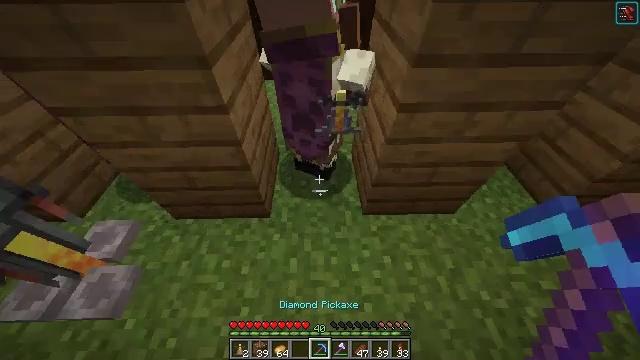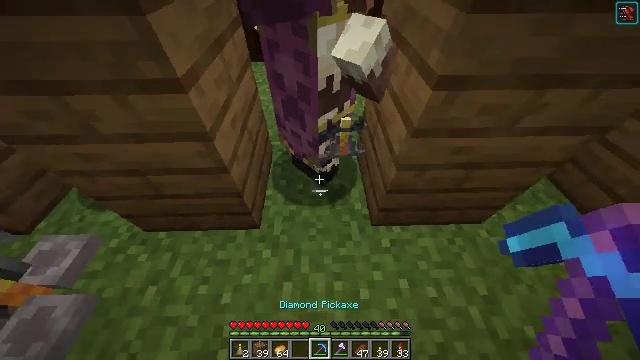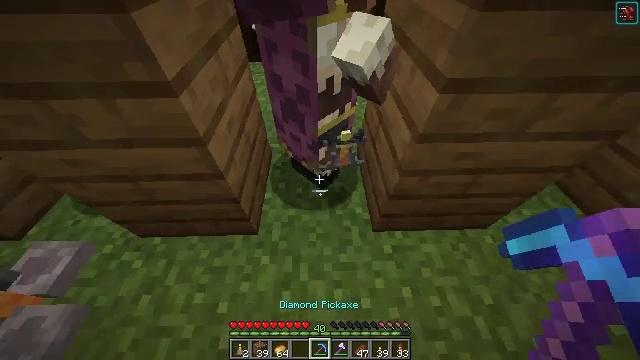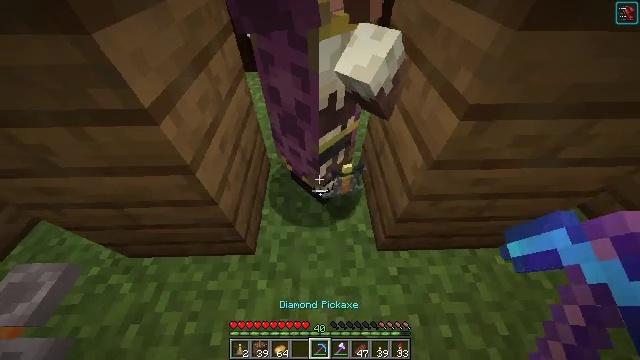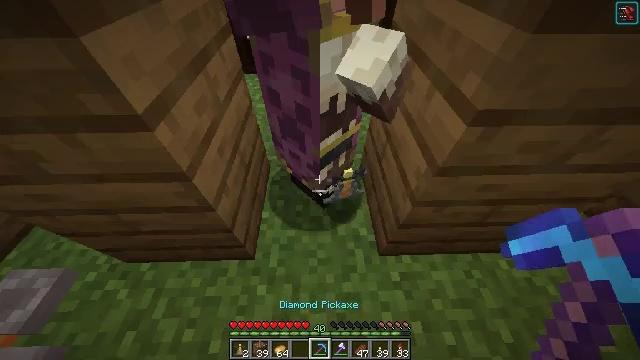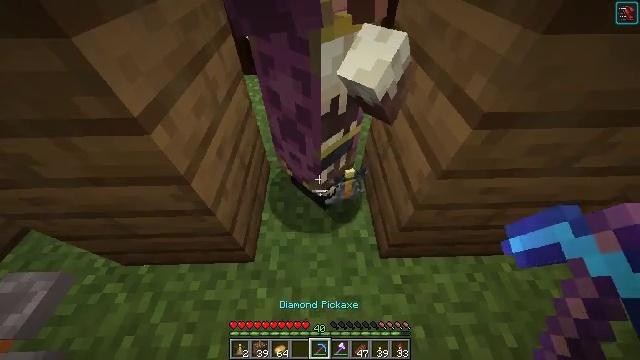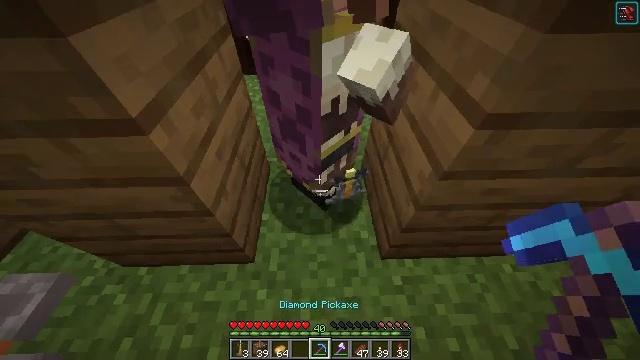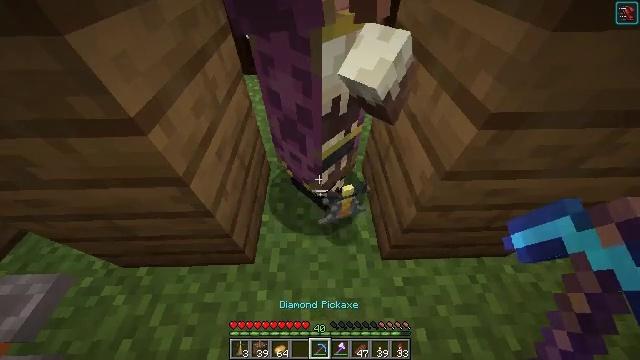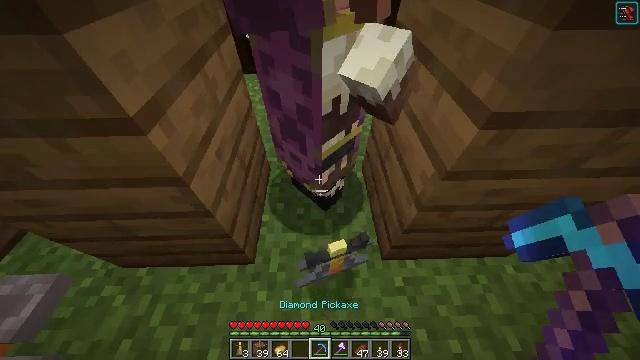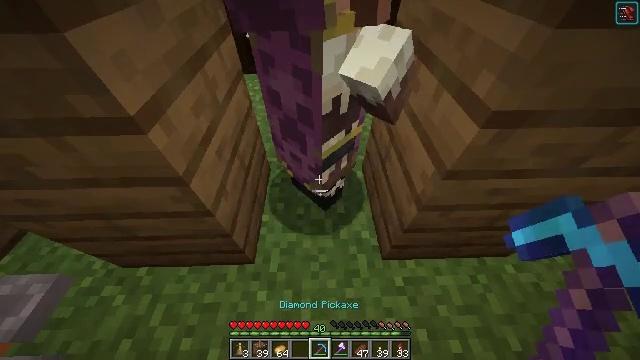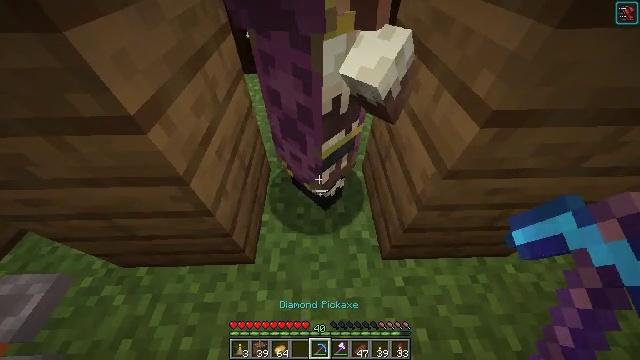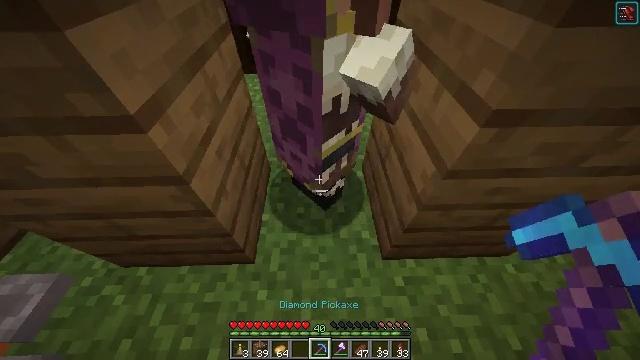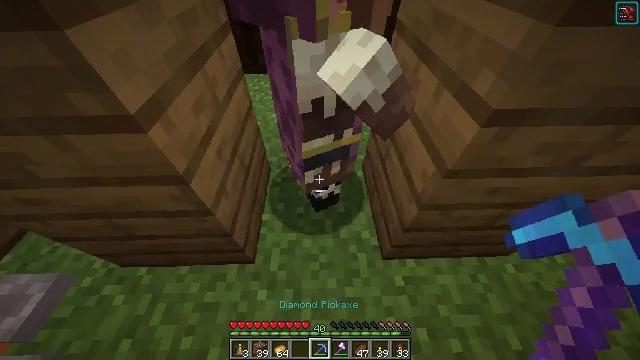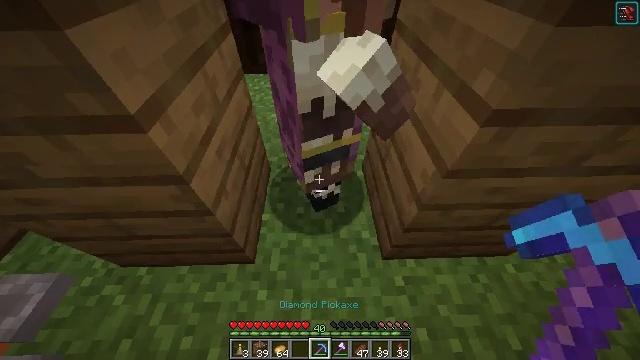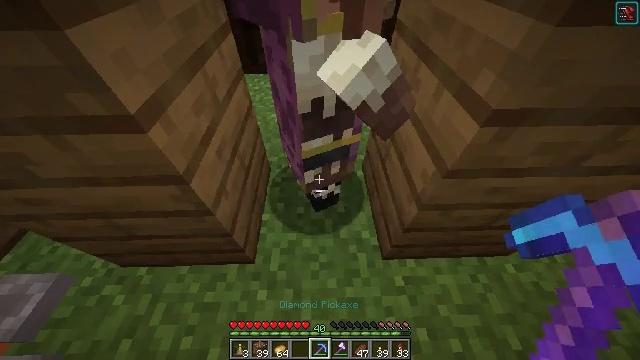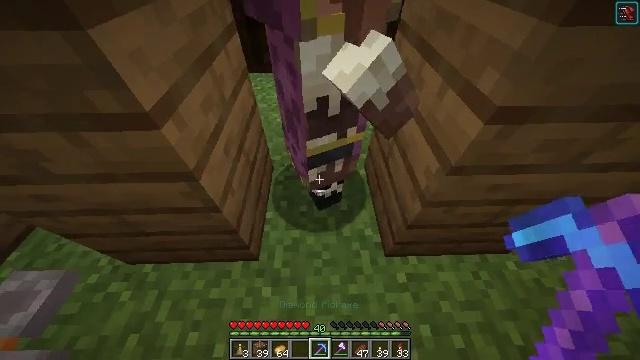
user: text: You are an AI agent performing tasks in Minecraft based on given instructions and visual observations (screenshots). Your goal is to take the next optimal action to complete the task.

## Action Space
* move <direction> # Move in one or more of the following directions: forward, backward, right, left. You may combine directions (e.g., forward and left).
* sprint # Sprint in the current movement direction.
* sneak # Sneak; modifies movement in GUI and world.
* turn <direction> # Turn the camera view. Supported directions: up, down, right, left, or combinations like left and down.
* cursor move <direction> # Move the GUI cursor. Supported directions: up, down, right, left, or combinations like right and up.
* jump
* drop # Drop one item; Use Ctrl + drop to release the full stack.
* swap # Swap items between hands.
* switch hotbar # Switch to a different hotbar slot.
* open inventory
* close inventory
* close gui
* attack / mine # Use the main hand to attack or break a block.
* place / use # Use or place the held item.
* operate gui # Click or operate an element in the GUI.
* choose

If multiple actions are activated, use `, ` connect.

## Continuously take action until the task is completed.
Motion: motion action
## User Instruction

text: Mine the brewing stand from your base.
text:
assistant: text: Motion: no_op
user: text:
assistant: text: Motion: no_op
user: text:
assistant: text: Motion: no_op
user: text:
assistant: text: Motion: no_op
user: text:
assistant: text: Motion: no_op
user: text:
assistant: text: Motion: no_op
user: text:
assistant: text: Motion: no_op
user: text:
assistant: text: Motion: no_op
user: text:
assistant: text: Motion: no_op
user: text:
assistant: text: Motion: no_op
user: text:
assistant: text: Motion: no_op
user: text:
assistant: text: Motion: no_op
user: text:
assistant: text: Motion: no_op
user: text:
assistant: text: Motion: no_op
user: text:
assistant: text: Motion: move back and move left
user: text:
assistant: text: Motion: move back and move left
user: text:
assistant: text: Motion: move back and move left
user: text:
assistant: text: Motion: move back and move left
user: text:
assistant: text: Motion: move back and move left
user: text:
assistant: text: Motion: move back and move left
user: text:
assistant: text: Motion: no_op
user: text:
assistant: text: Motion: no_op
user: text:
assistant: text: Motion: turn left
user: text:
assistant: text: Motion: turn left
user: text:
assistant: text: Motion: turn left
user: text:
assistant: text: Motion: turn left
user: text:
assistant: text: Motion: no_op
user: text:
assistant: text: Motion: no_op
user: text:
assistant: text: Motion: attack / mine
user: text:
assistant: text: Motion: attack / mine